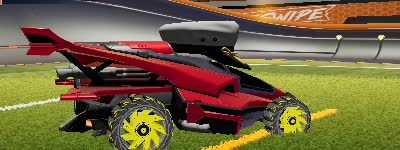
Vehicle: aftershock